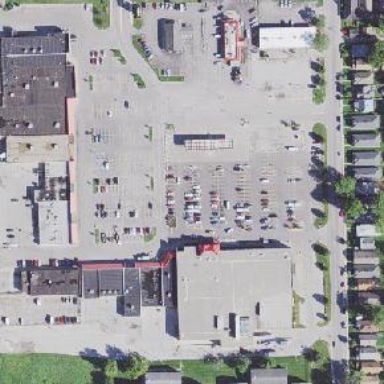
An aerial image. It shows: Retail area.